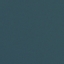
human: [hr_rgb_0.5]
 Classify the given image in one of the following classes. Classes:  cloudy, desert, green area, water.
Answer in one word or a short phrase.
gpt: water